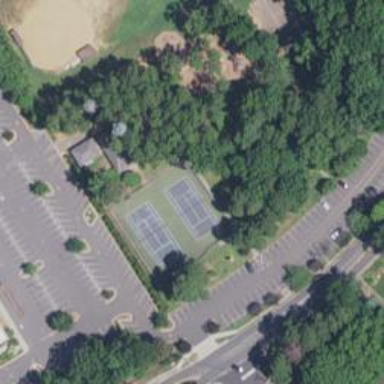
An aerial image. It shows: Tennis court in leisure pitch.